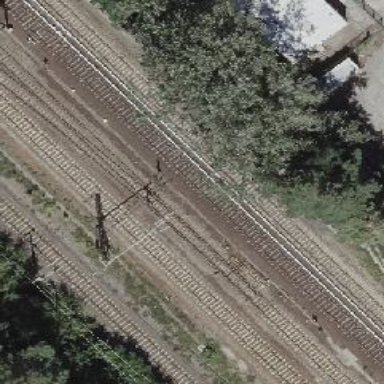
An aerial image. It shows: Railway track with contact lines for electrification.